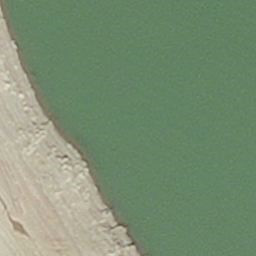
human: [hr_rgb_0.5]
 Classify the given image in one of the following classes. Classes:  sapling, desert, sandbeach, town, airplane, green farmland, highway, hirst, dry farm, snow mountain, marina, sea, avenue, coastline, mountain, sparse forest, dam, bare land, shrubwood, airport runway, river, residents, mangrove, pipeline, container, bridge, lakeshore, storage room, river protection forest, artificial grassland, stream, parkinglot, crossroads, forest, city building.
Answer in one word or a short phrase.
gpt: hirst